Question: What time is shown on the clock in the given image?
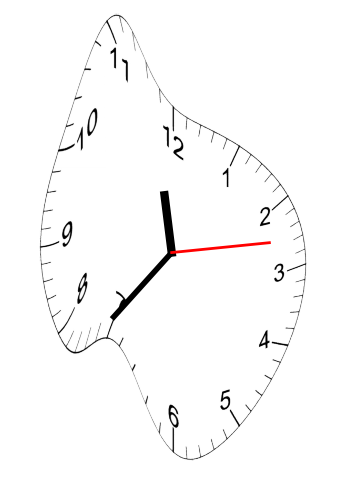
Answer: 11:36:13